Question: I have a shapefile of Amazonas state (Brazil) and other with the six biggest rivers in this state (Negro, Solimoes, Amazonas, Madeira, Purus and Jurua). I want to divide the state using the rivers, to get the interfluvial areas (Madeira-Purus, Purus-Jurua, etc). I want to get the final 6 regions delimited by those rivers, each region as a different polygon. How do I do that?

I'm only finding "clipping" algorithms, and those give me the area of the rivers that are inside the state, and that's not what I want.
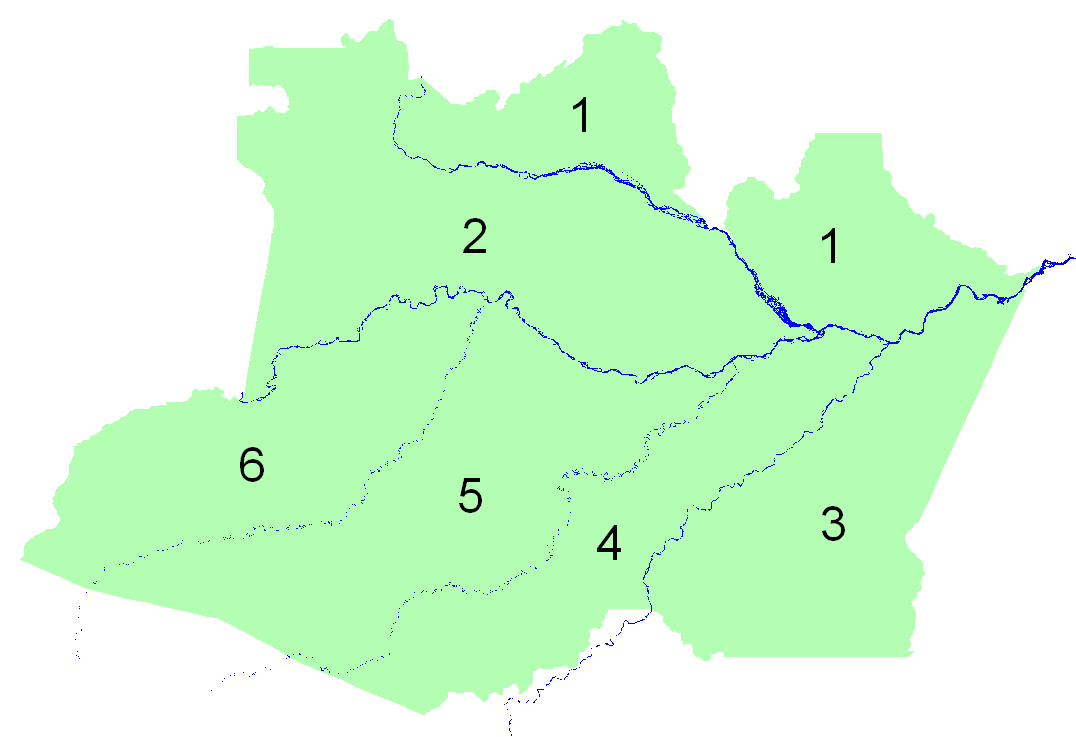
Answer: Following @jbaums comment, I used gDifference, from package rgeos:
'''
intflv <- gDifference(state,rivers)
'''
but since "state" has only one polygon, intflv became a SpatialPolygons object with only one Polygon, made of thousands of sub-polygons. To work better in GIS software, I wanted it to be an object with all the thousands of Polygons, each as a single sub-polygon. So I did:
'''
l <- list()
total <- length(intflv@polygons[[1]]@Polygons)
for (i in 1:total) {
print(paste(i,total,sep="/"))
flush.console()
P <- intflv@polygons[[1]]@Polygons[[i]]
l[[length(l)+1]] <- Polygons(list(P),i)
}
sp <- SpatialPolygons(l)
d <- data.frame(IDs=1:total)
intflv1 <- SpatialPolygonsDataFrame(sp,data=d)
writeOGR(intflv1,"shp","intflv","ESRI Shapefile")
'''
The result (after keeping only the biggest areas):